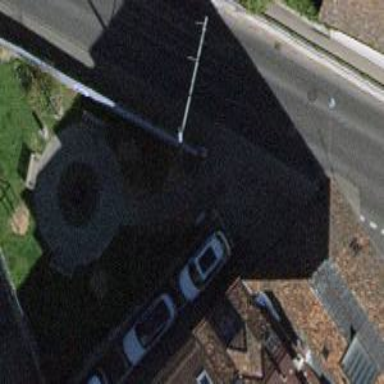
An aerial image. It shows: Bollard barrier.